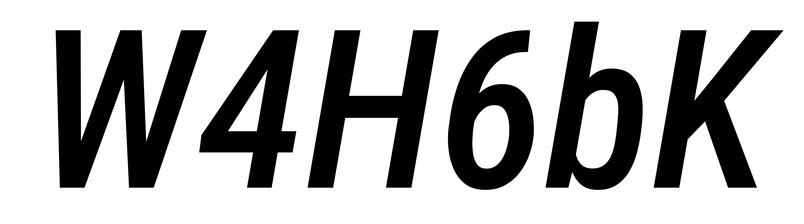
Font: Roboto-Italic_Condensed_Medium_Italic